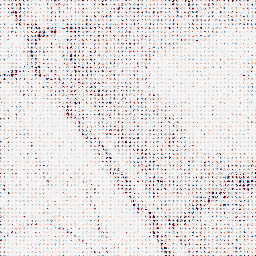
Category: wavelet
Decomposition family: wavelet_dwt
Decomposition parameters: wavelet: db8
level: 1
Upsampling method: sinc_hamming
Upsampling parameters: scale: 8
kernel_size: 4
Upsampling scale: 8